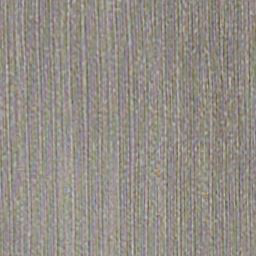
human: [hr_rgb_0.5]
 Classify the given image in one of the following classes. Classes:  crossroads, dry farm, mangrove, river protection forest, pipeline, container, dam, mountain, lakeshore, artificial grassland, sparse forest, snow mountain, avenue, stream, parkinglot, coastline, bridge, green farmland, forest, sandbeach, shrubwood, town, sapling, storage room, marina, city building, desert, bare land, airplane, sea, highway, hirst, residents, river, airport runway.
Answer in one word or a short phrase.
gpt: dry farm